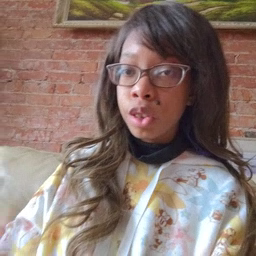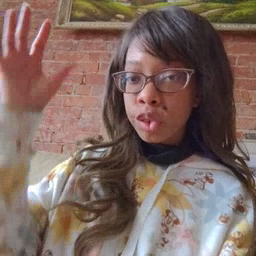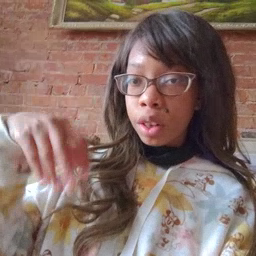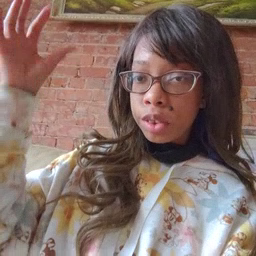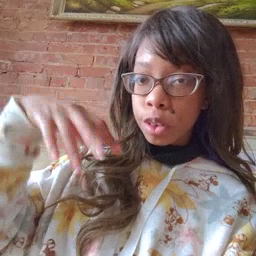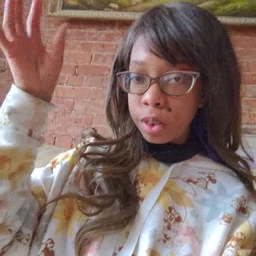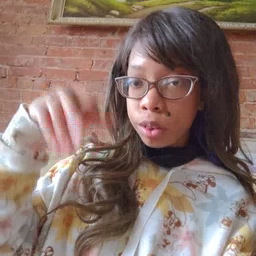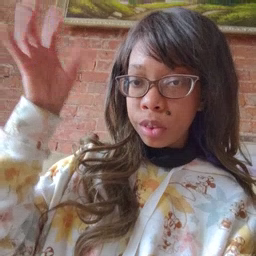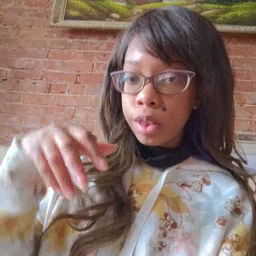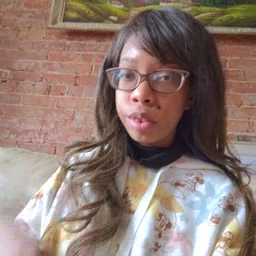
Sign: rain